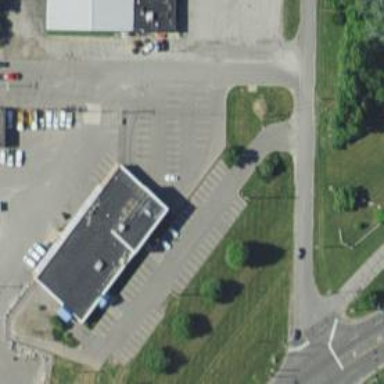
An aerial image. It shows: Paved parking area.